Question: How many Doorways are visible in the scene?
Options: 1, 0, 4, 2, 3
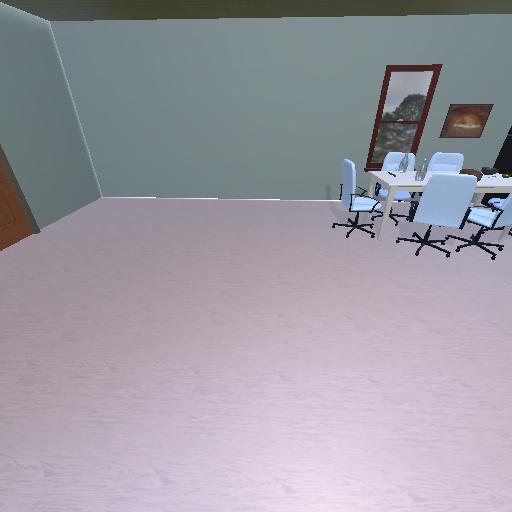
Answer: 1